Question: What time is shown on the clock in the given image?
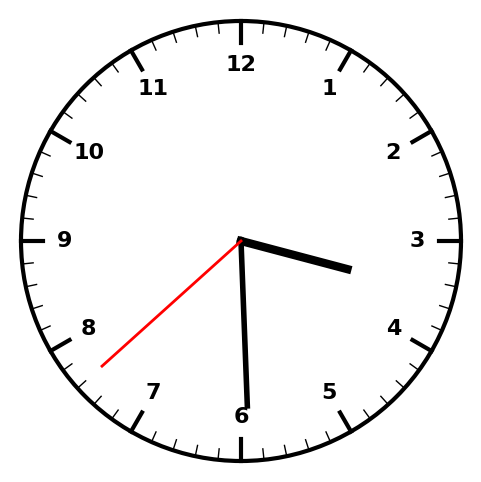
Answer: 03:29:38